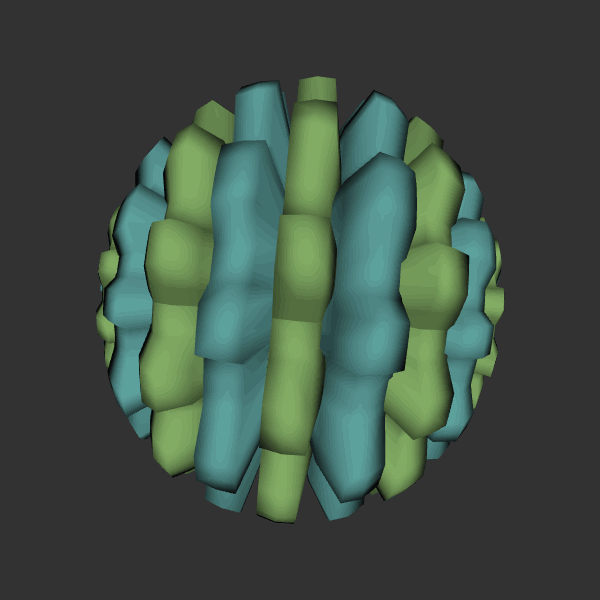
Background: dark